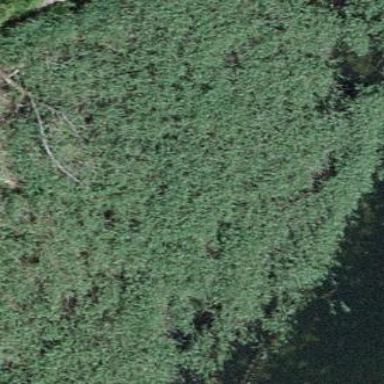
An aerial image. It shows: Reedbed wetland area.